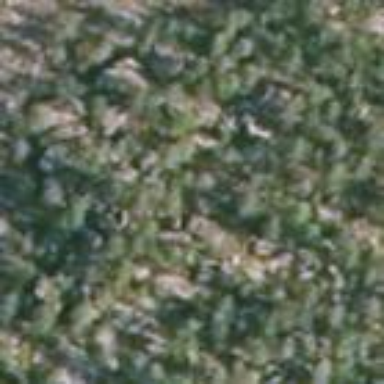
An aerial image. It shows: Natural rock formation.